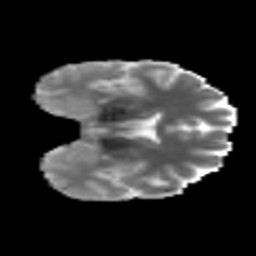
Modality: MD
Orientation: coronal
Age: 44
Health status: ill
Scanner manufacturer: philips
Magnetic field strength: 3 T
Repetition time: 9 s
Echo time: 0.127 s